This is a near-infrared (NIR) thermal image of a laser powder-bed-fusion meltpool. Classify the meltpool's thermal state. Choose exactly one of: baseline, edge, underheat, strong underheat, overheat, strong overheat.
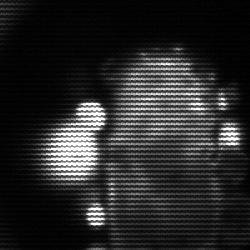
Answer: strong underheat